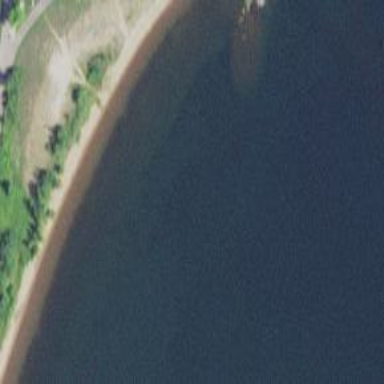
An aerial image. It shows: Sandy beach with natural surface.